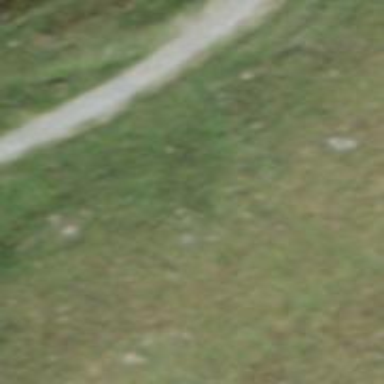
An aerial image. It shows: Intermediate downhill track with pebblestone surface of grade3 tracktype.